Question: I'm trying to run my app from Eclipse to my htc Sensation, but in gives me this screen

It was works in the past and I don't know what happened this time to make it like this.
How can I solve this issue?
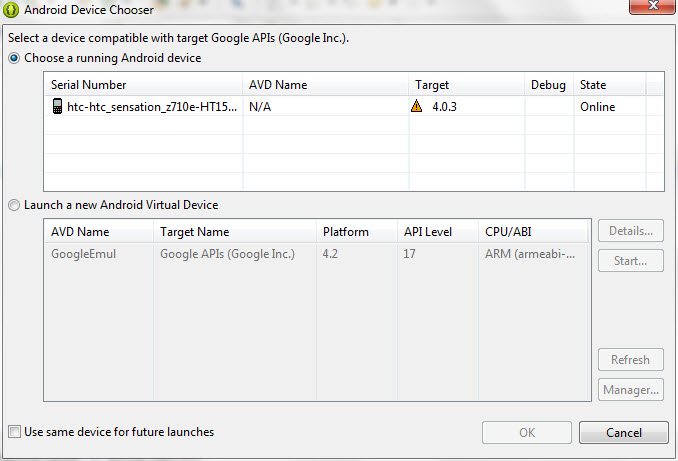
Answer: Check
1: USB Debugging is enabled or not
2: OR Check Min SDK version inside the App
3: OR Go to Device Manager check for portable devices and reinstall the driver
4: OR Install the HTC sync